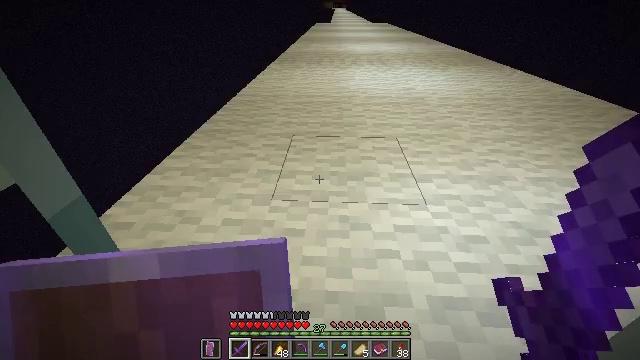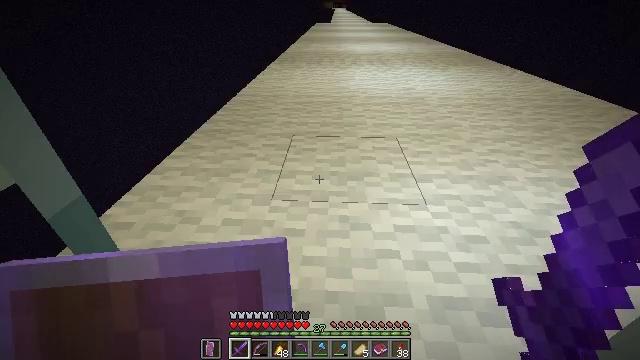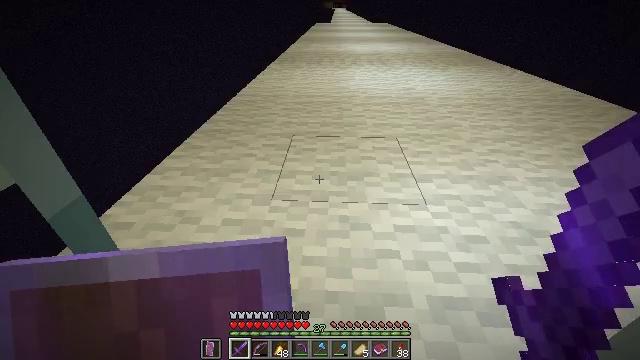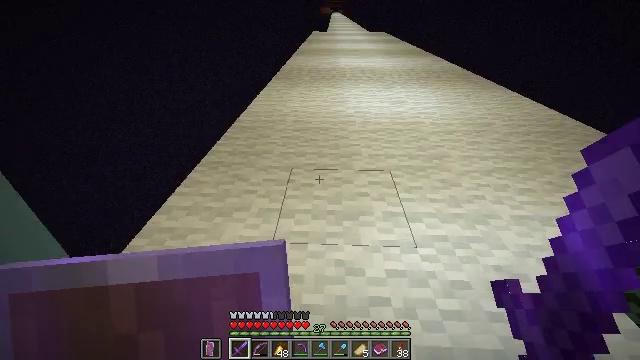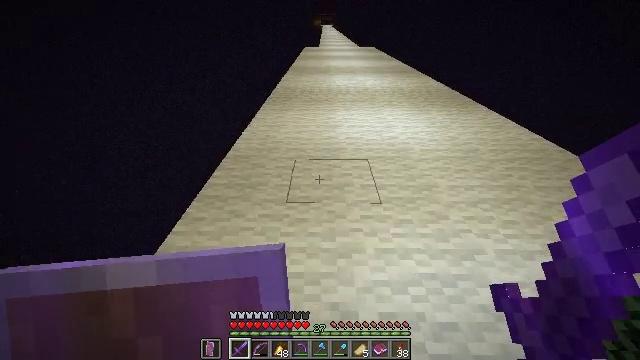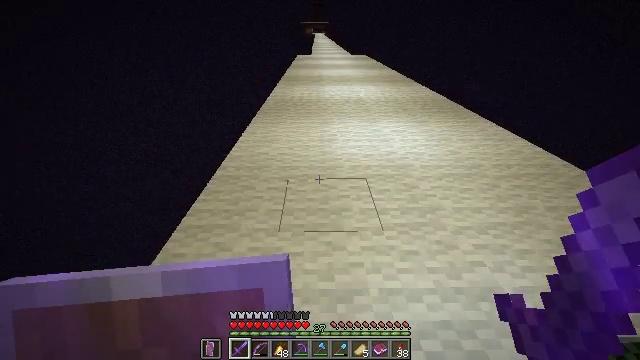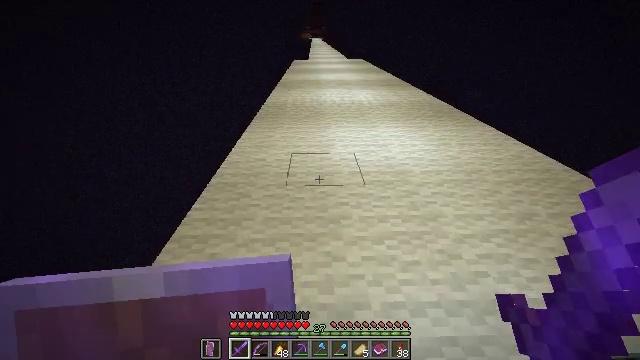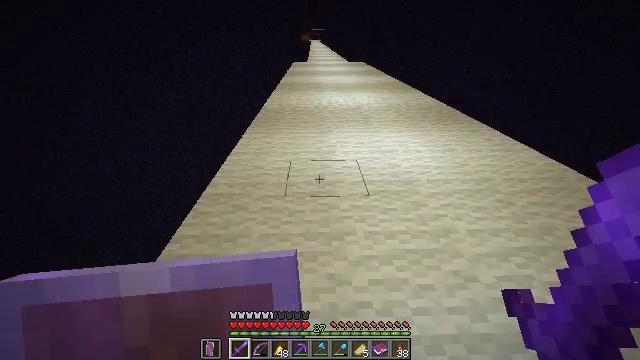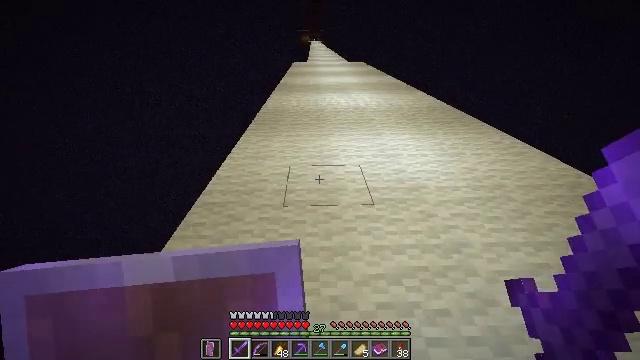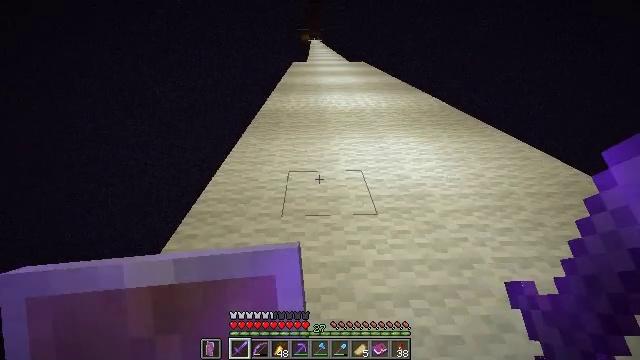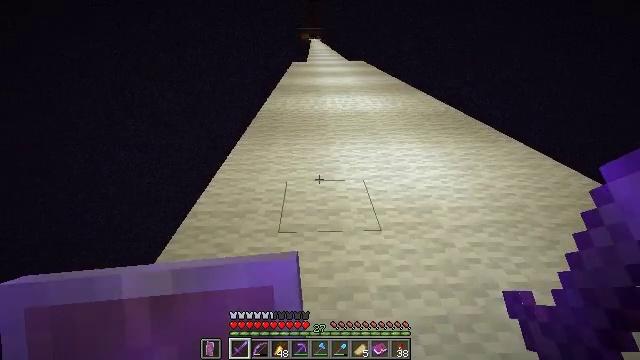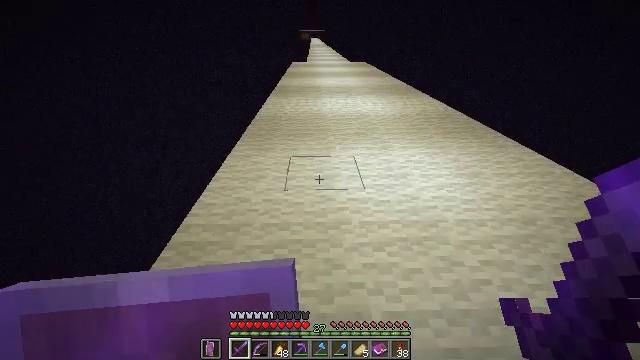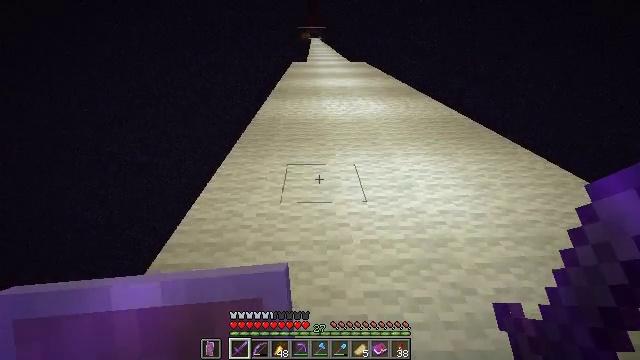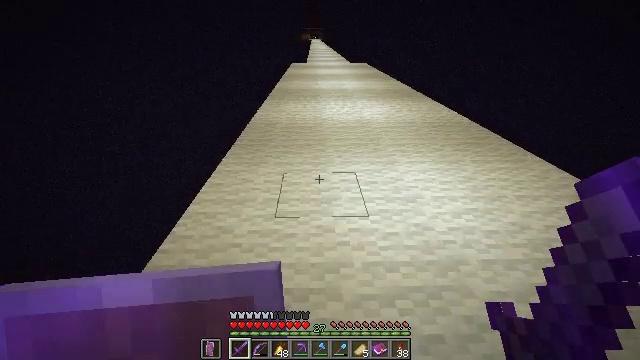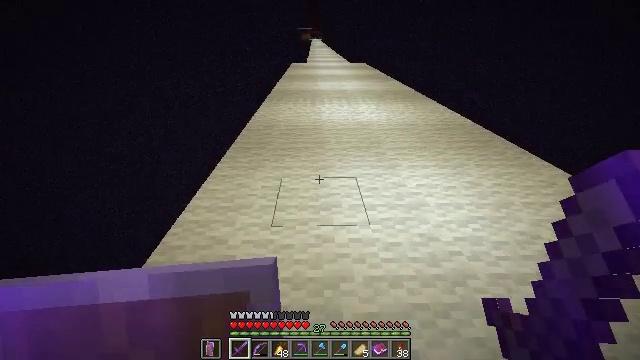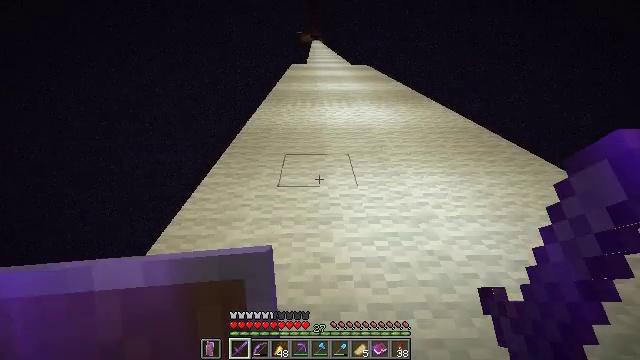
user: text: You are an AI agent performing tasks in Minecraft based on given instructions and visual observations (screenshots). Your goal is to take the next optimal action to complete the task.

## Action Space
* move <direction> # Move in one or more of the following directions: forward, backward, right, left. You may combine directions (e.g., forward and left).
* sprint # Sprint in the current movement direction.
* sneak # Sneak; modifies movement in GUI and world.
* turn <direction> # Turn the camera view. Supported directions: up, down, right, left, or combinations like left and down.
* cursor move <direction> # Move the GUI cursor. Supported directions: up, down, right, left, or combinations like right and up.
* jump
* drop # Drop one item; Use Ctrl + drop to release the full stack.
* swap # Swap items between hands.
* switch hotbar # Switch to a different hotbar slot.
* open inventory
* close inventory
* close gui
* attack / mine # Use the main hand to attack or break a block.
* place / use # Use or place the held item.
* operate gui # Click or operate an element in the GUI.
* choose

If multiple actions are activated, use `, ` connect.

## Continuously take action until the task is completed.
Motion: motion action
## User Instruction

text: Kill mobs.
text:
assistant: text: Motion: no_op
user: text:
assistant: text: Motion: no_op
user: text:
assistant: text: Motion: move forward
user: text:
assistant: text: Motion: move forward, turn right and up
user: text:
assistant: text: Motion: move forward, turn right and up
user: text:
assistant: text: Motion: move forward
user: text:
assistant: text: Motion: move forward
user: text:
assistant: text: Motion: move forward
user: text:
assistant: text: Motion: move forward
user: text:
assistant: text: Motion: move forward
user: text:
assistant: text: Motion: move forward
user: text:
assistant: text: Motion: move forward
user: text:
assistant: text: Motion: move forward
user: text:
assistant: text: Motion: move forward
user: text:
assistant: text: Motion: move forward
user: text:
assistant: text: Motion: move forward
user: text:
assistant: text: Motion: move forward and move right
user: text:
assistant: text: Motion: move forward and move right, turn up
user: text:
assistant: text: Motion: move forward, turn up
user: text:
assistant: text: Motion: move forward
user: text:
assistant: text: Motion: move forward
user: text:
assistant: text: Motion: move forward
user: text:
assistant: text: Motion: move forward
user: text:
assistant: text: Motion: move forward
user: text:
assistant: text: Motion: move forward
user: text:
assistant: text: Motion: move forward
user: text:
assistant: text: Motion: move forward and move right
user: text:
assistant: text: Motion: move forward and move right
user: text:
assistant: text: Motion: move forward
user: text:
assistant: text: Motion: move forward